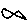
Label: fish